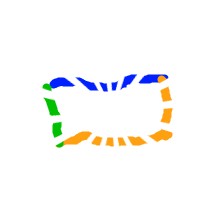
Shape: rectangle